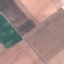
Land use / land cover class: AnnualCrop